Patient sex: F
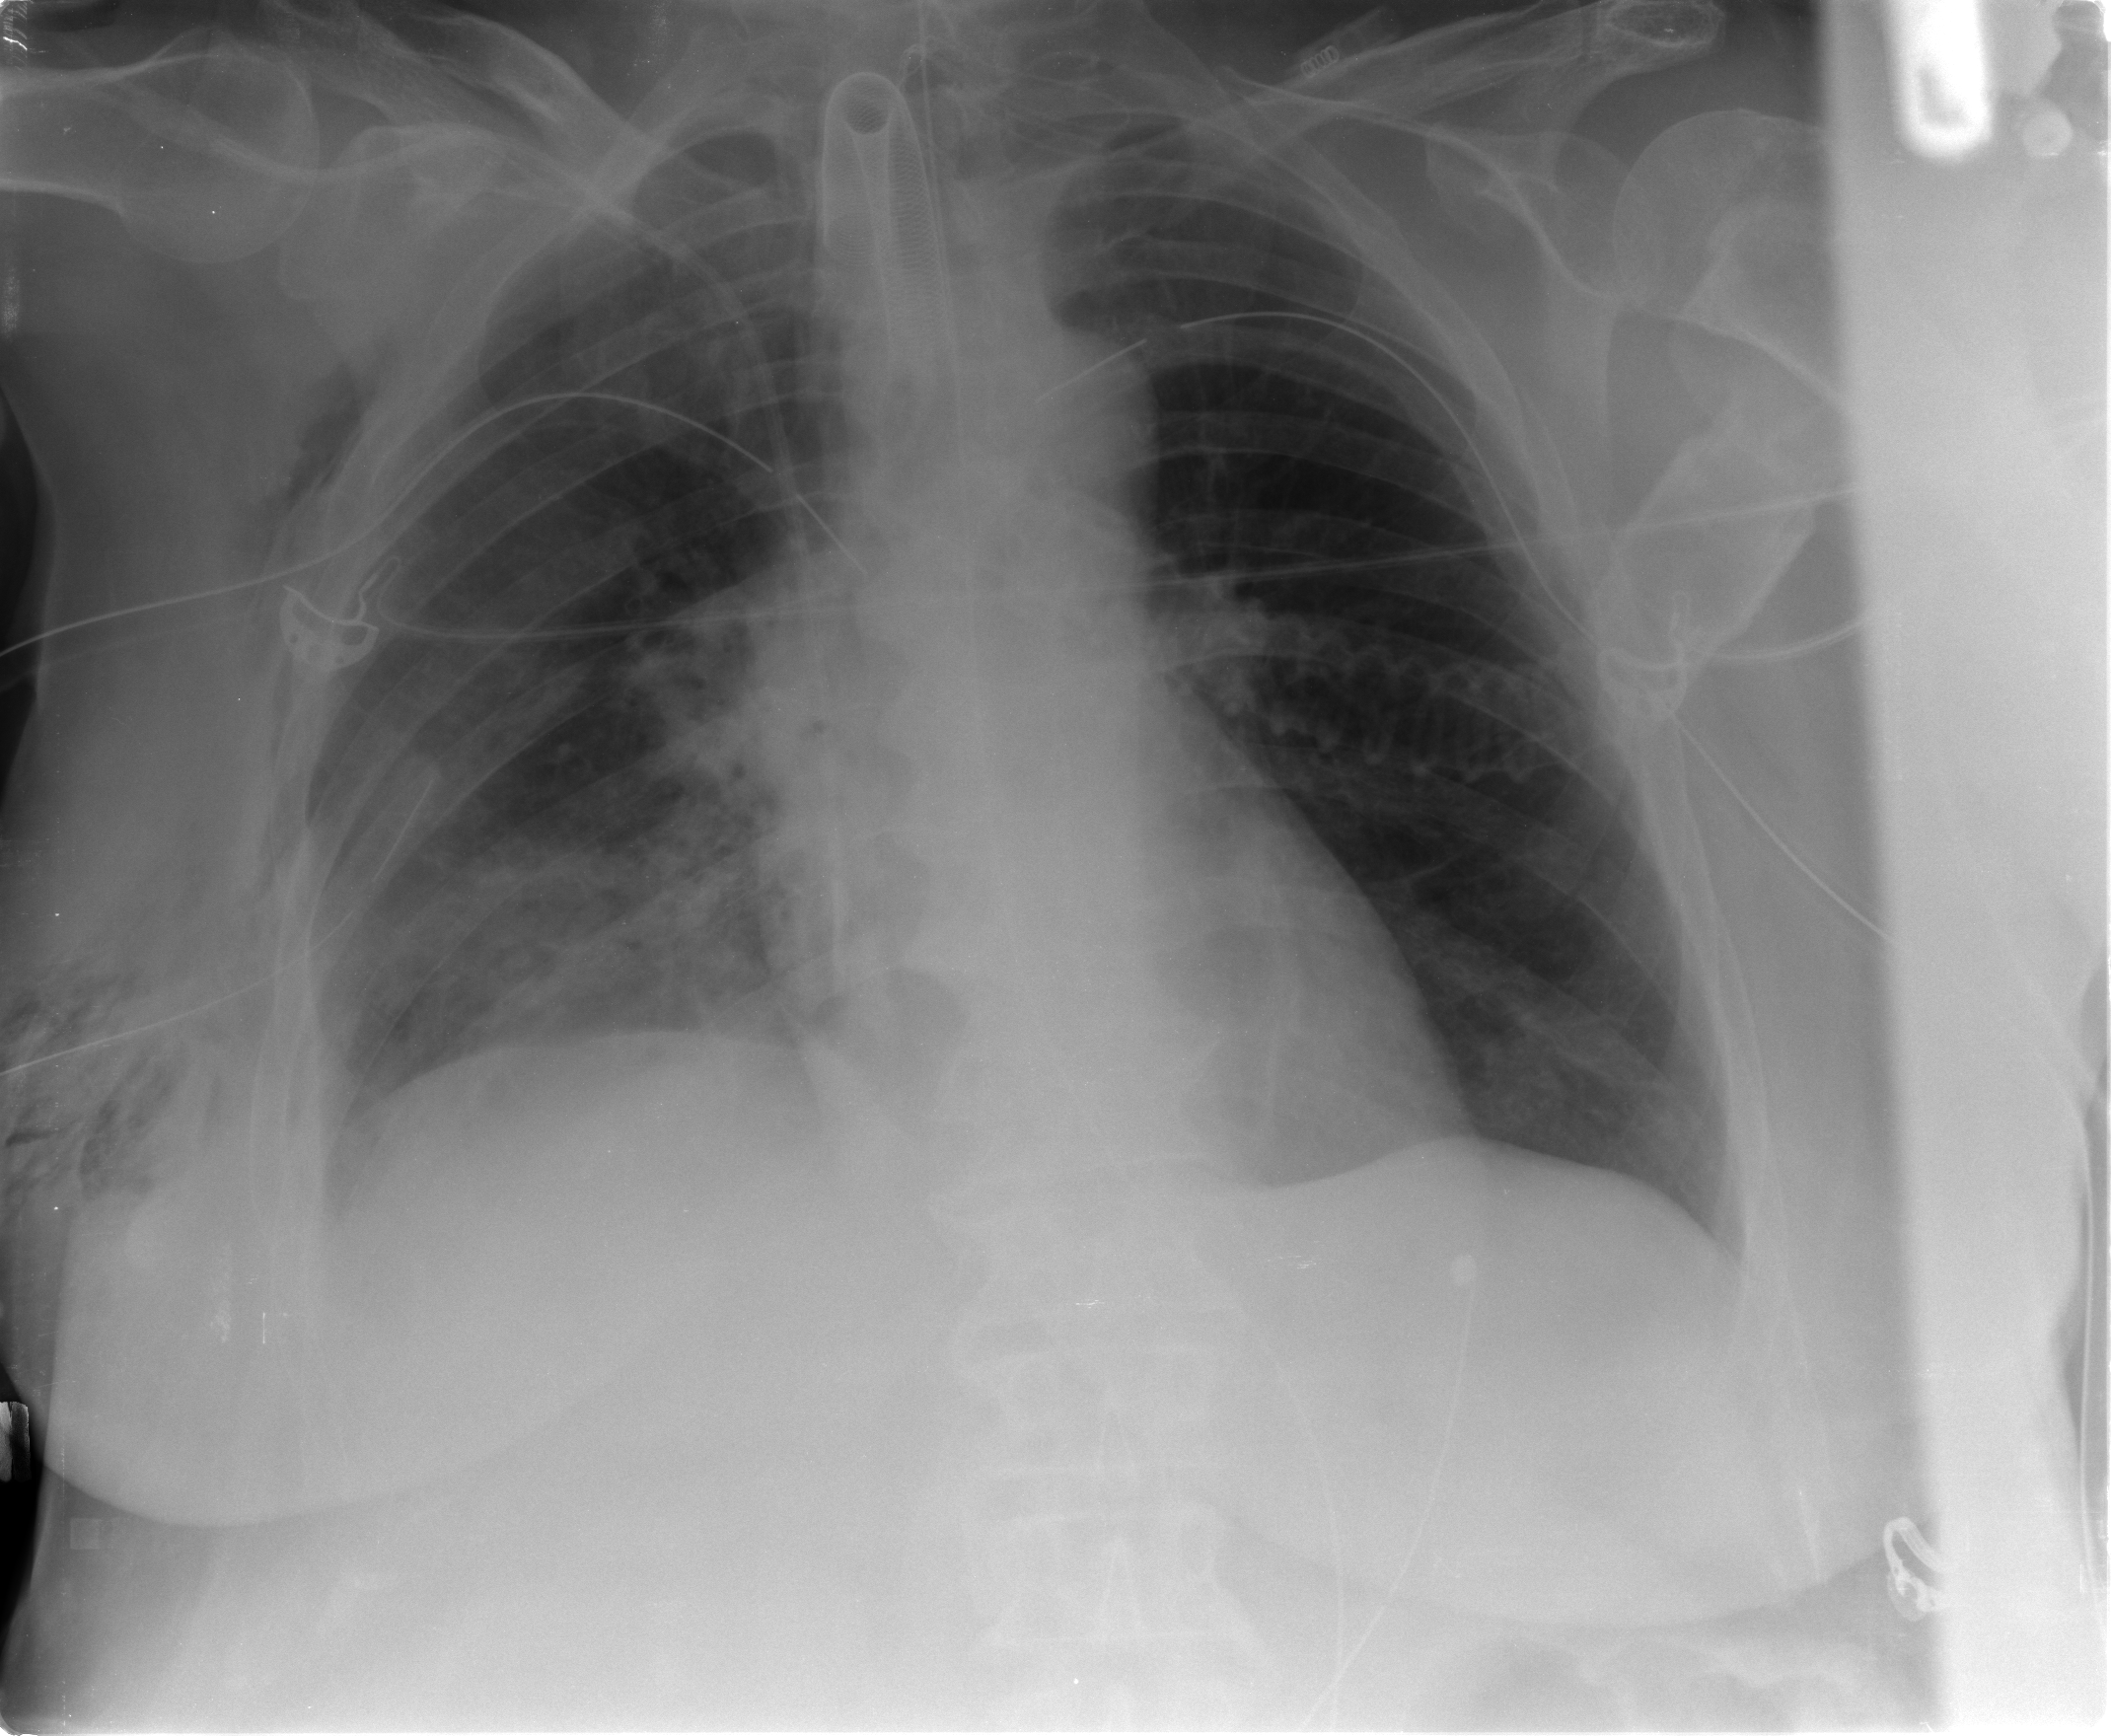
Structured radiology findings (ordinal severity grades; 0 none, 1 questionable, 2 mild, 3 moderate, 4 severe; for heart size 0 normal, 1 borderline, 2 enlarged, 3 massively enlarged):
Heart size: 0
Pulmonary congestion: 0
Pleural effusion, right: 0
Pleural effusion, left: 0
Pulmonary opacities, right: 1
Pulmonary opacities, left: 0
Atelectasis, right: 2
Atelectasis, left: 0